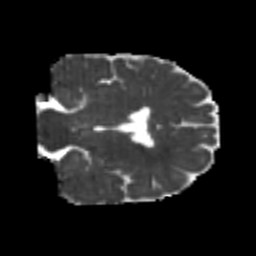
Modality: MD
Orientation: coronal
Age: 22
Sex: male
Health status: healthy
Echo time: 0.074 s